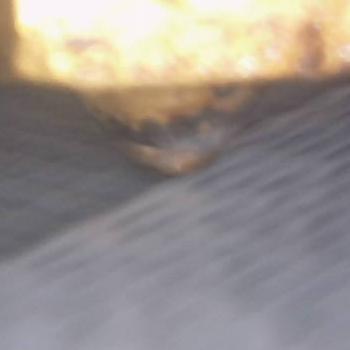
Flow rate: 42%